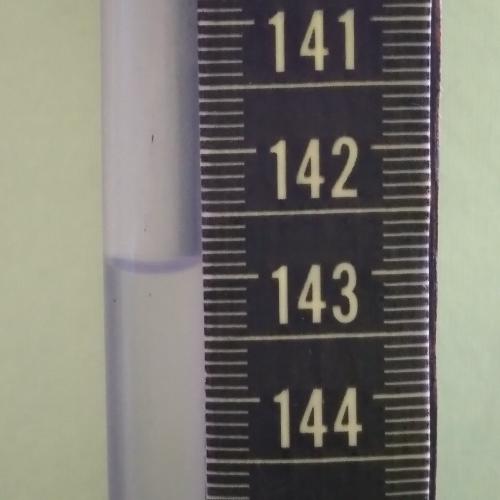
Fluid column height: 142.9 cm